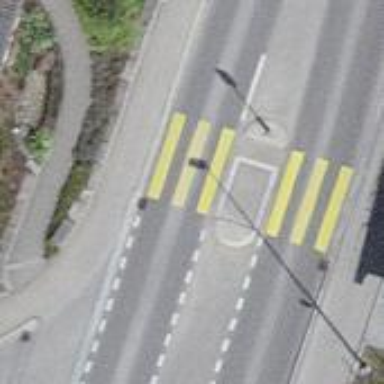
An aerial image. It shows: Pedestrian crossing with zebra markings on footway.